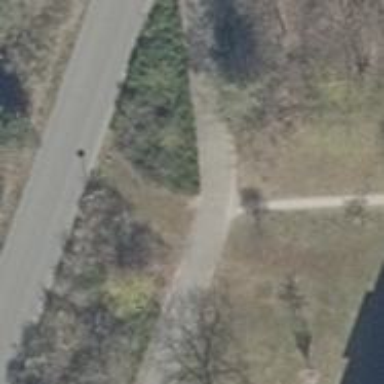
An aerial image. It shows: Service road with grass surface.